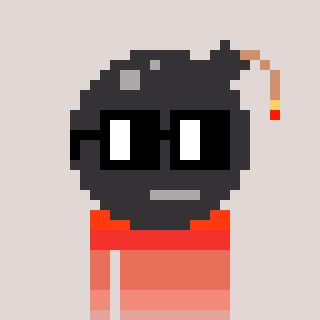
a pixel art character with square black glasses, a bomb-shaped head and a teal-colored body on a warm background